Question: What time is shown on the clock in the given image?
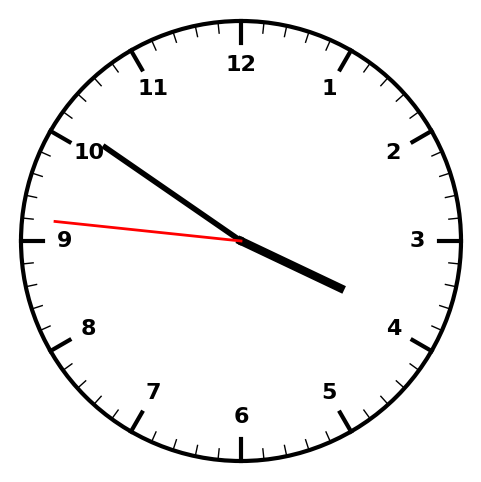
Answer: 03:50:46